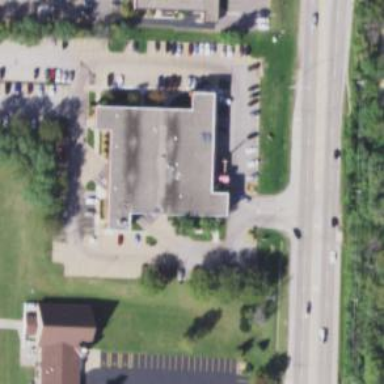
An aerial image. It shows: Commercial building.